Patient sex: M
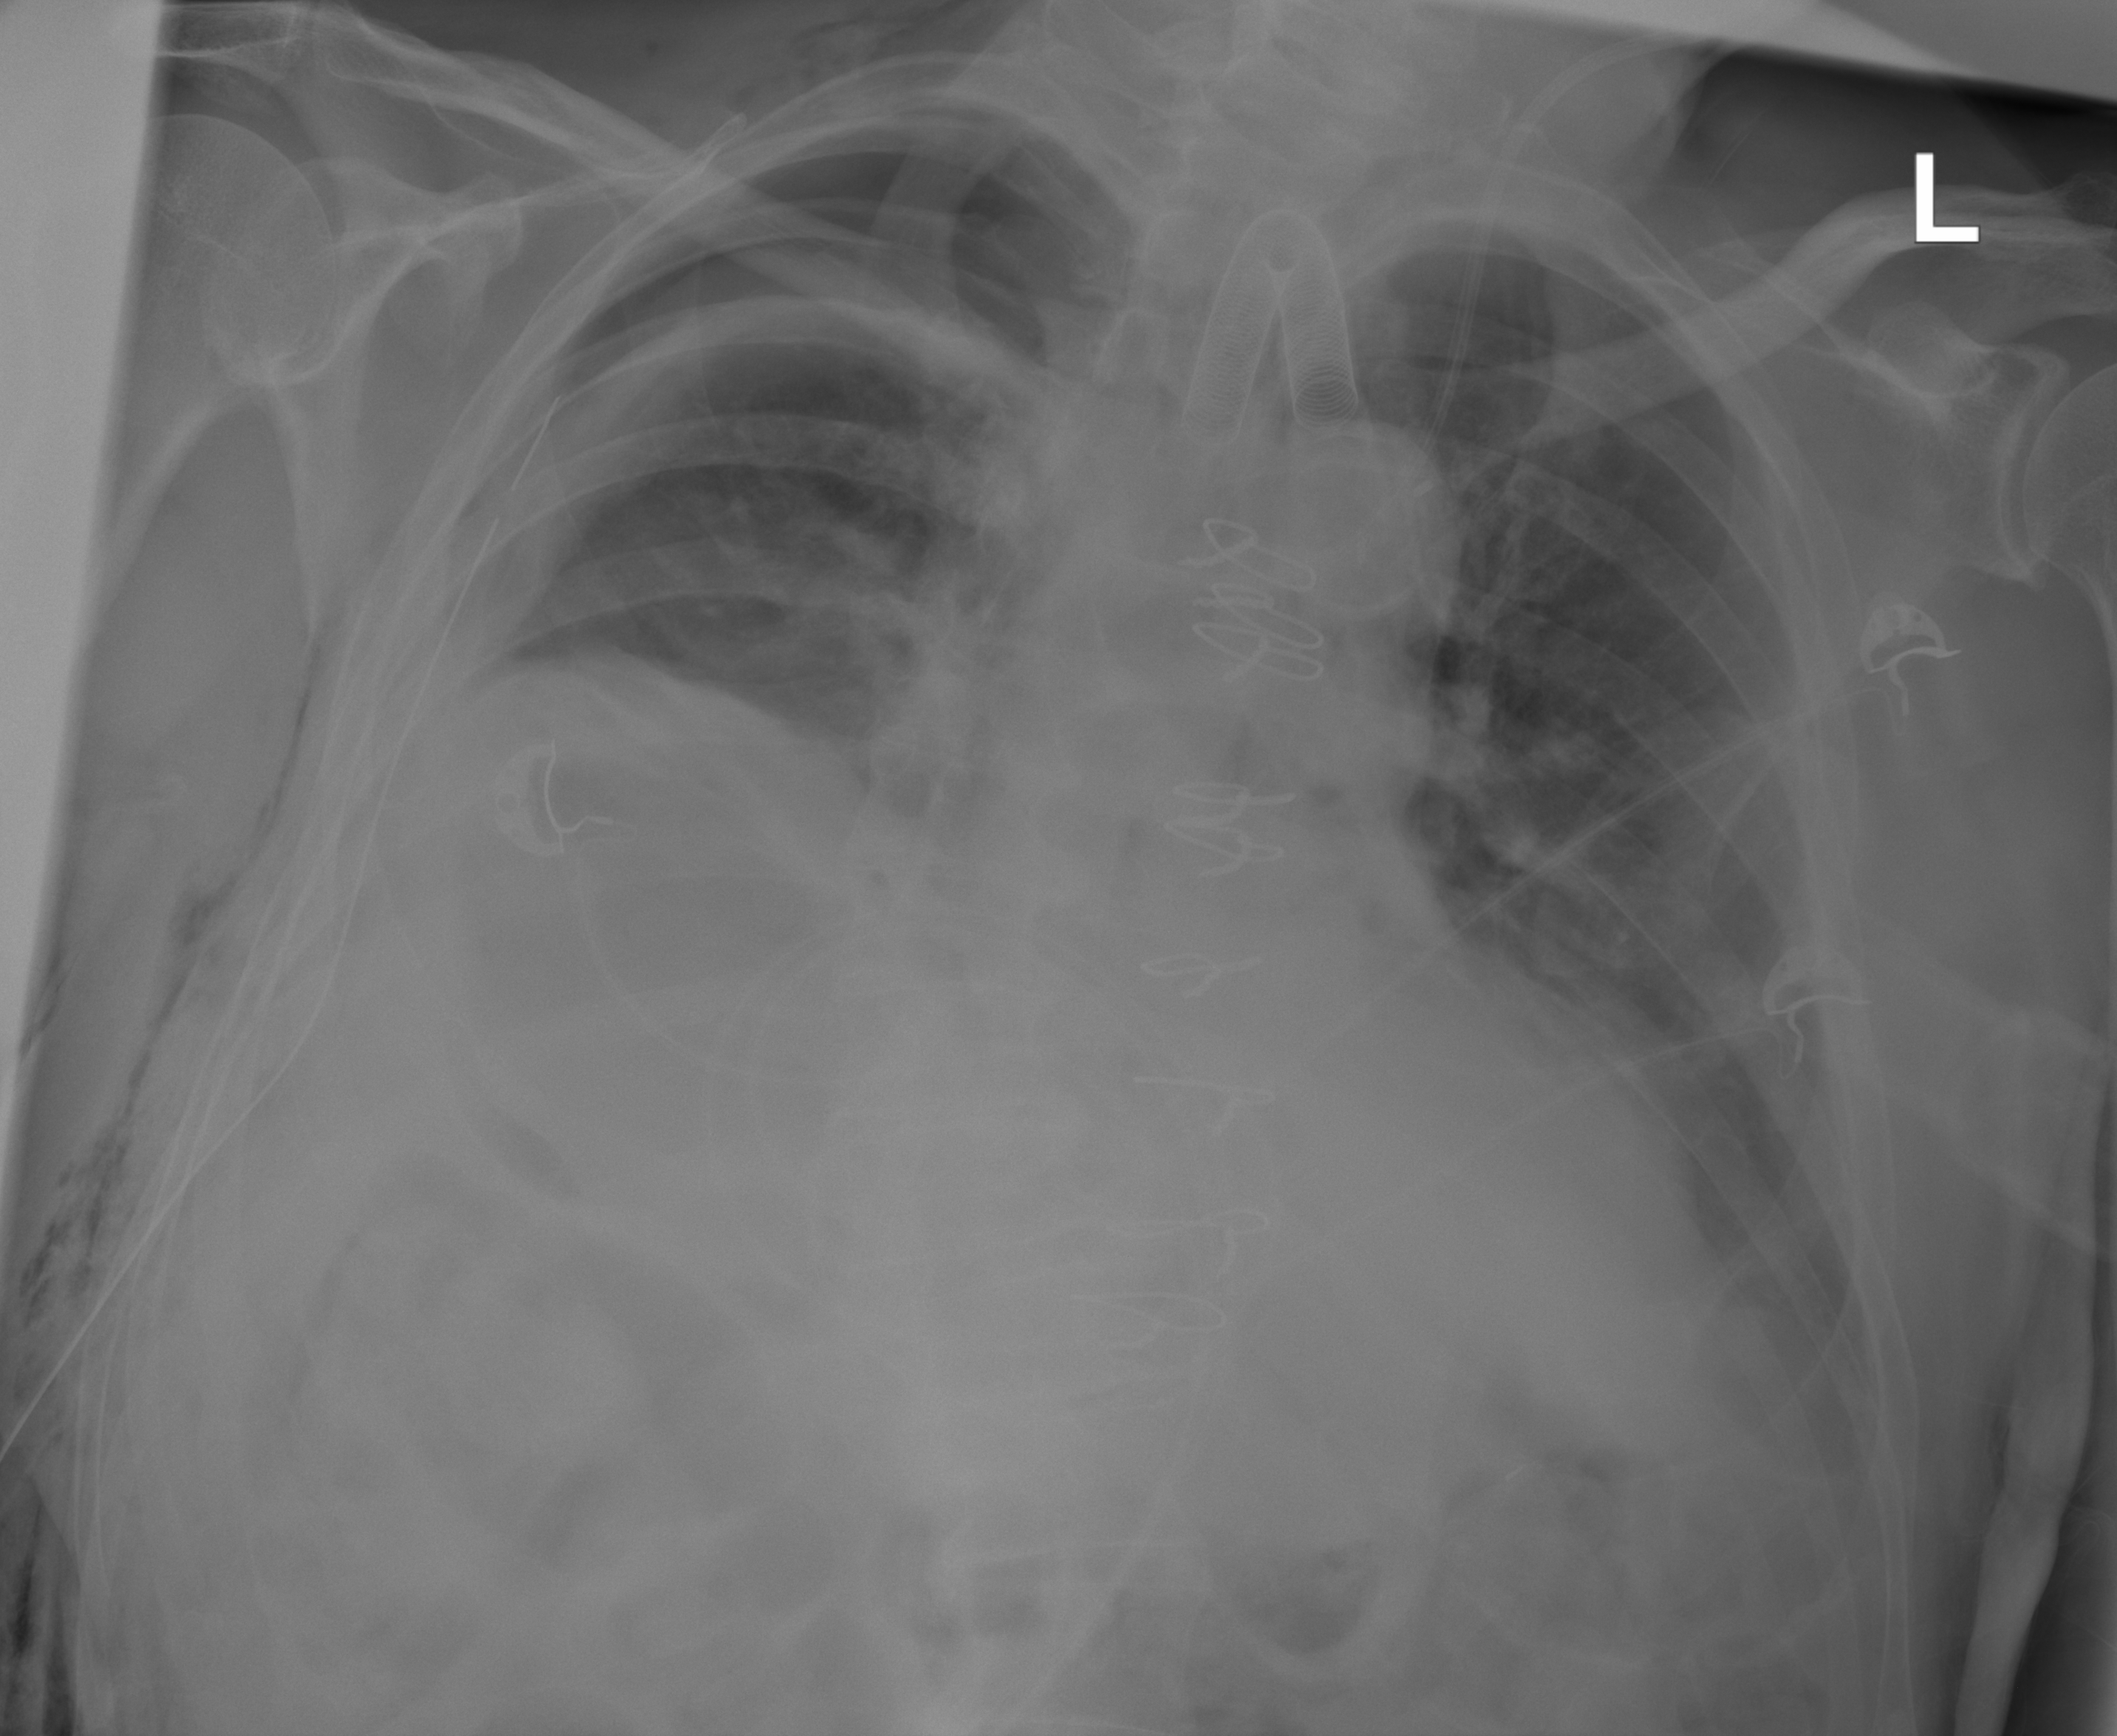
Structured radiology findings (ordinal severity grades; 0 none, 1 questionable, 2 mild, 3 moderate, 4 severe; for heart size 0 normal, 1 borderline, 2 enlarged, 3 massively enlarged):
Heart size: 2
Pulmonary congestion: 2
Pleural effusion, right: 0
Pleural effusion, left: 0
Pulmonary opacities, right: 0
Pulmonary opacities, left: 0
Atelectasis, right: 2
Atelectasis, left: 2